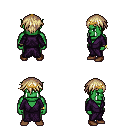
a pixel art fantasy rpg character, male body template, orc, green skin, purple robe, metal pants, white blonde short bangs hairstyle, gold tiara, bracelets, brown shoes, four views (front, back, left, right), 2x2 character sprite sheet, small pixel art, hard edges, no anti-aliasing